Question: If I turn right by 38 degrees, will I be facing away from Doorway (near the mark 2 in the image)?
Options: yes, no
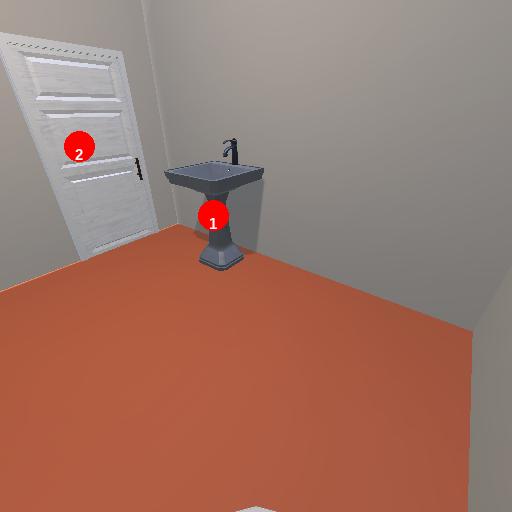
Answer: yes